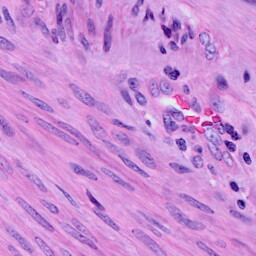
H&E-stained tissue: Cervix